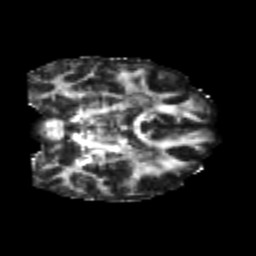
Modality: FA
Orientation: coronal
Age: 23
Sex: female
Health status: healthy
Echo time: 0.074 s